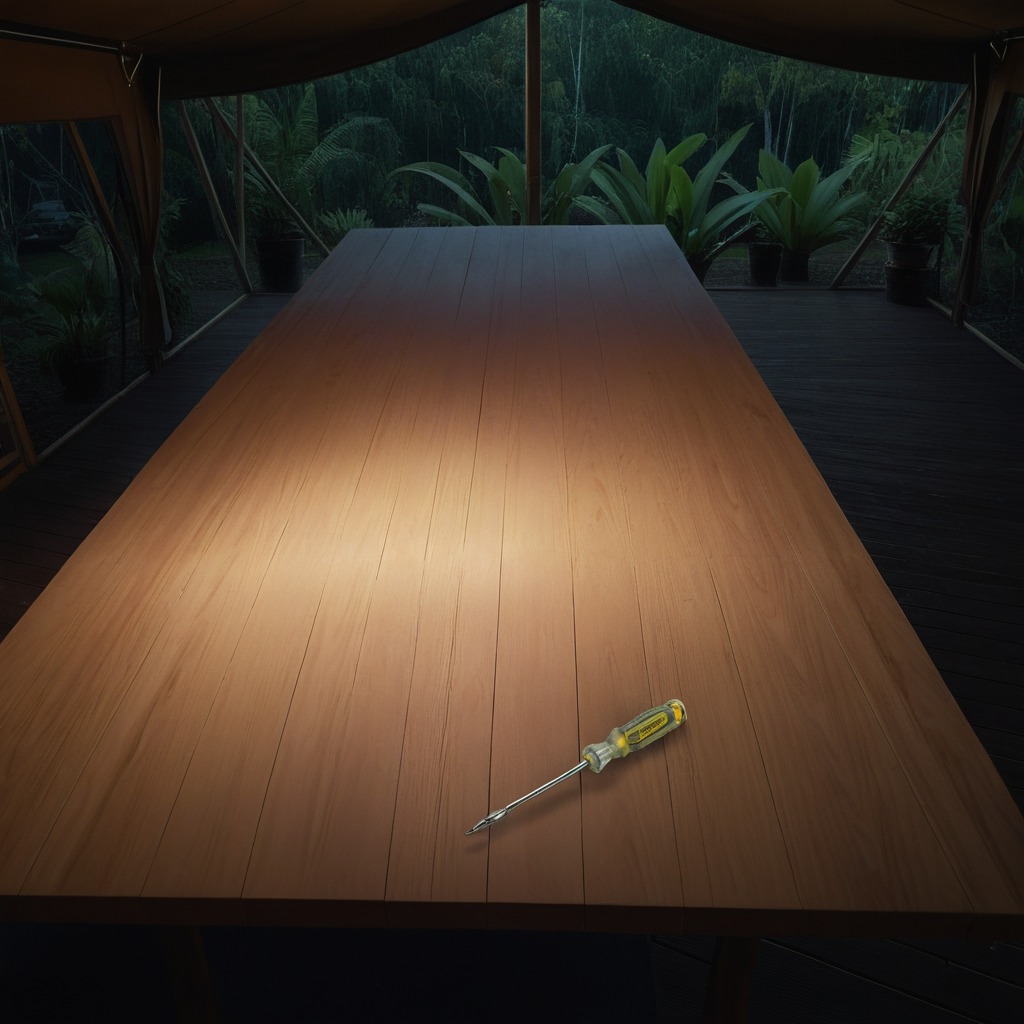
A screwdriver lies on a clean wooden table inside a jungle field workshop tent at night.